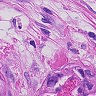
Metastatic tissue present: yes